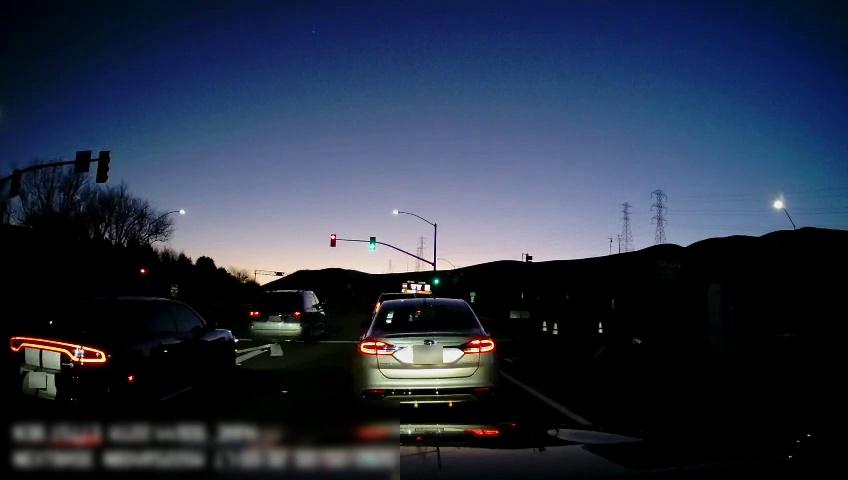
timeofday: Dusk/Dawn/Twilight
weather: Other
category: Drivable Space
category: Vehicles | Car
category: Vehicles | SUV
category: Vehicles | Car
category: Vehicles | Car
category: Lanes | Current Lane
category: Lanes | Alternate Lane
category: Traffic | Lights
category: Traffic | Lights
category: Traffic | Lights
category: Traffic | Lights
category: Traffic | Lights
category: Traffic | Lights